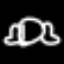
Label: frog